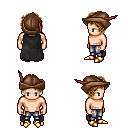
a pixel art fantasy rpg character, male body template, human, light skin, black cape, metal pants, brown curly afro hairstyle, leather cap, gold boots, four views (front, back, left, right), 2x2 character sprite sheet, small pixel art, hard edges, no anti-aliasing